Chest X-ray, PA view. Patient: 43 years old, sex F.
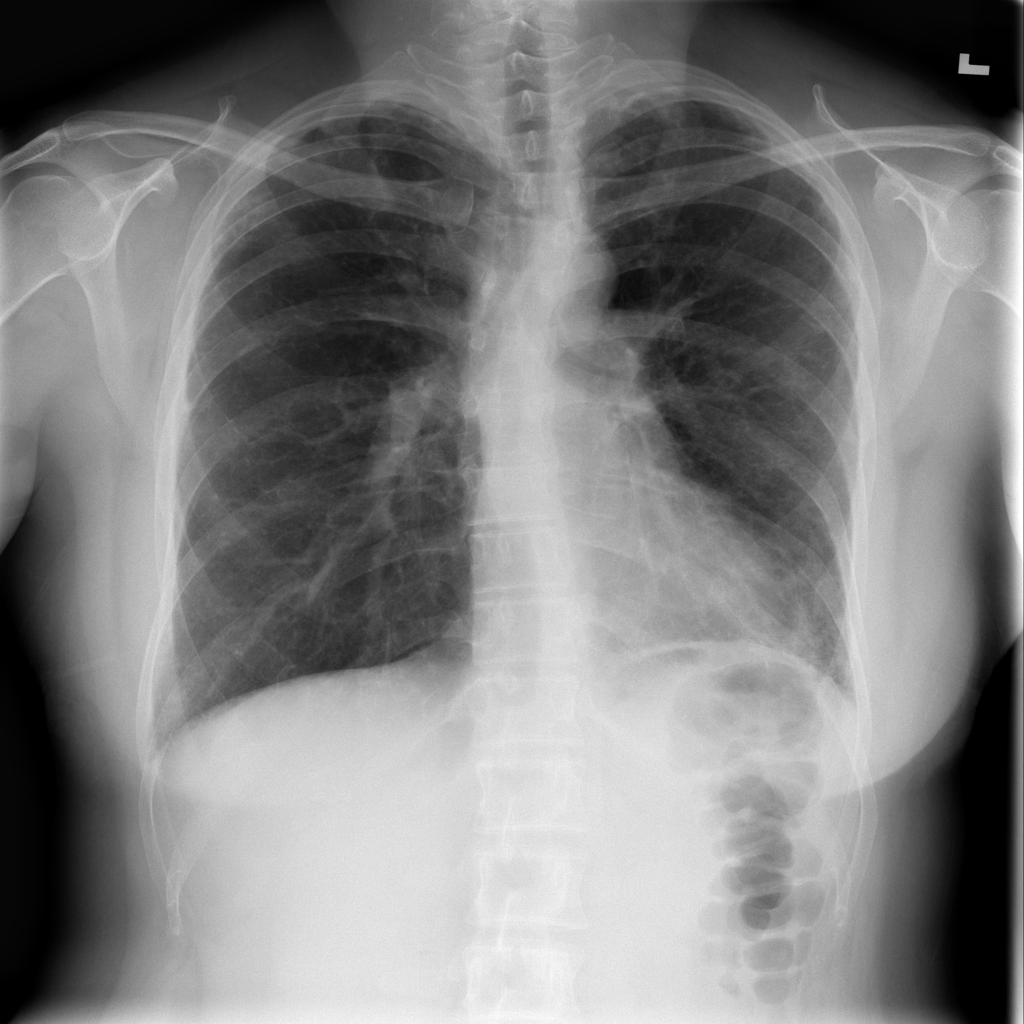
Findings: Nodule